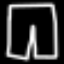
Label: pants